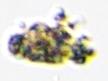
Label: Detritus